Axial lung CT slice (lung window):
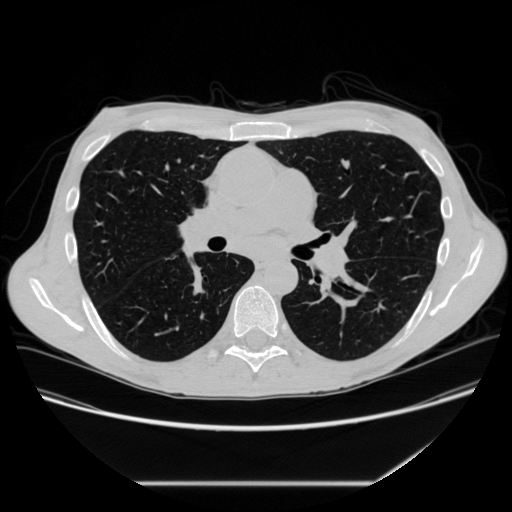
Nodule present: no